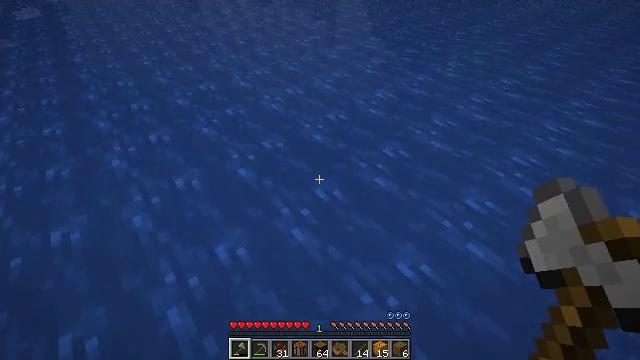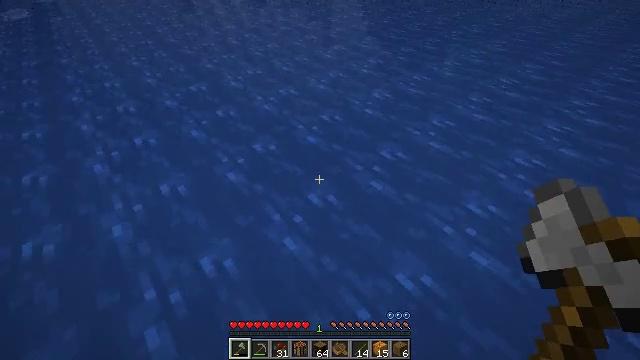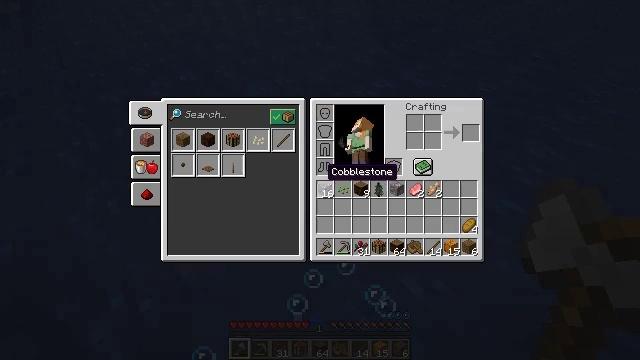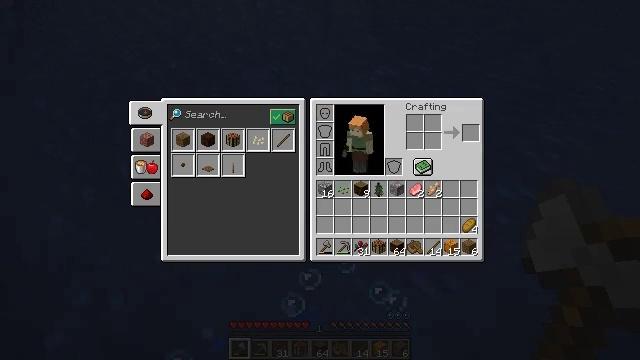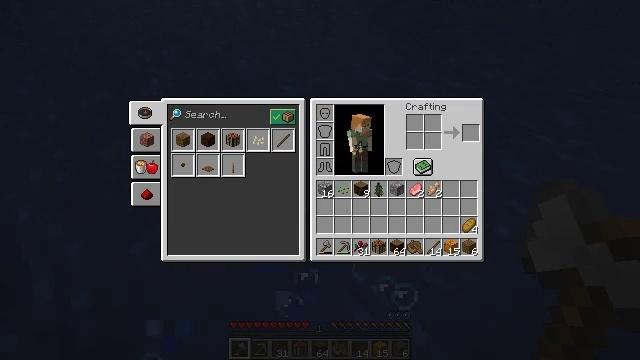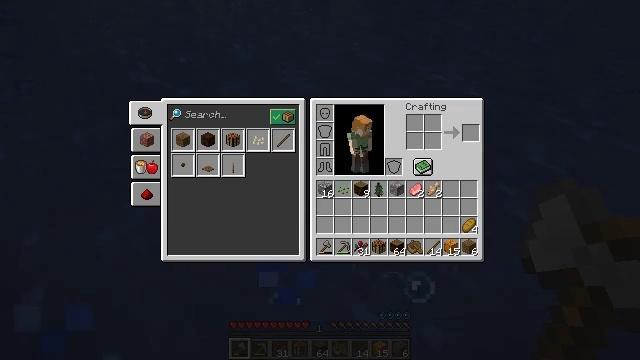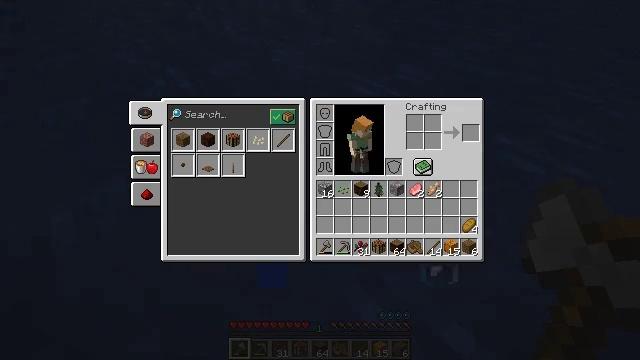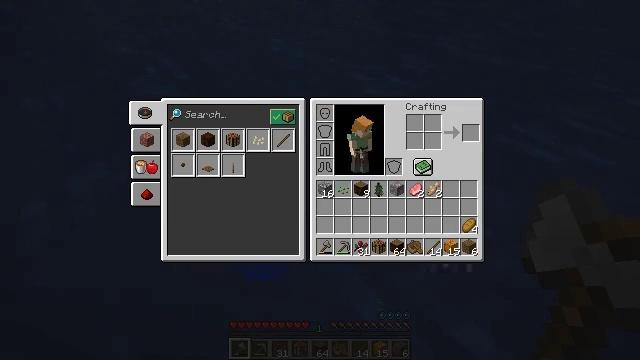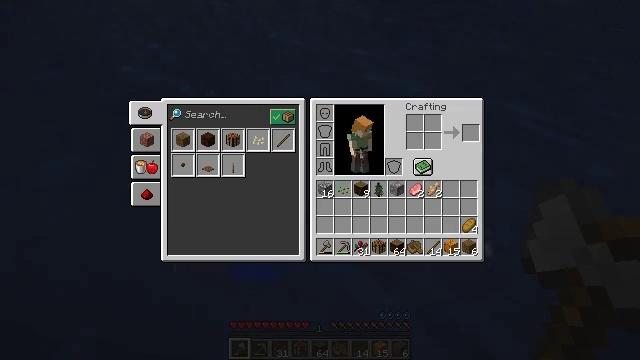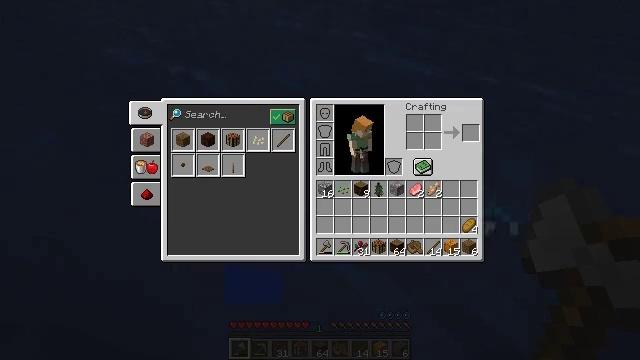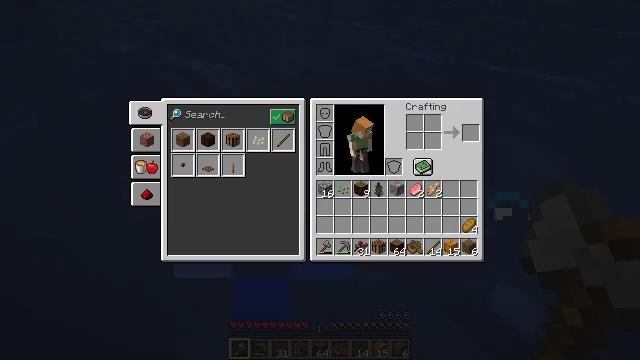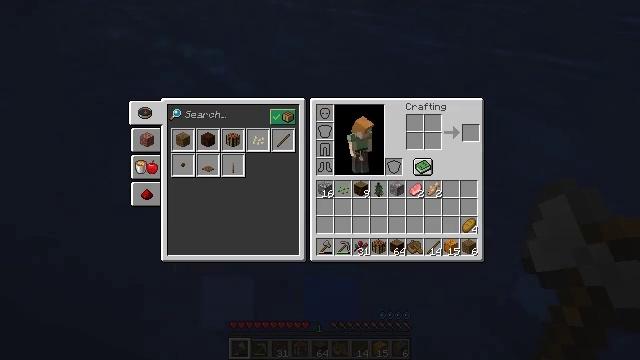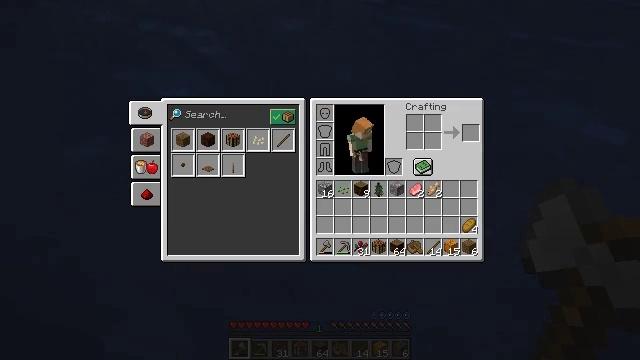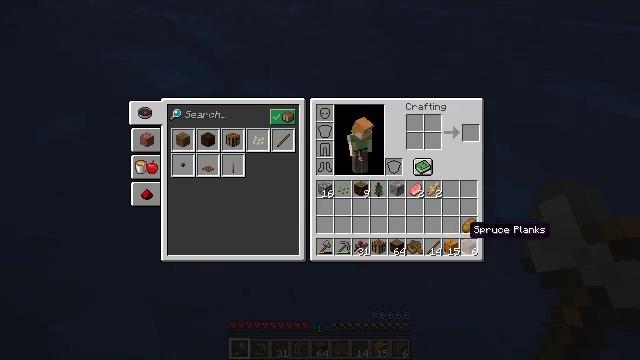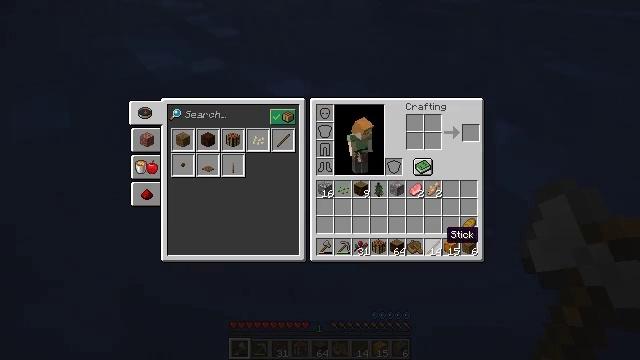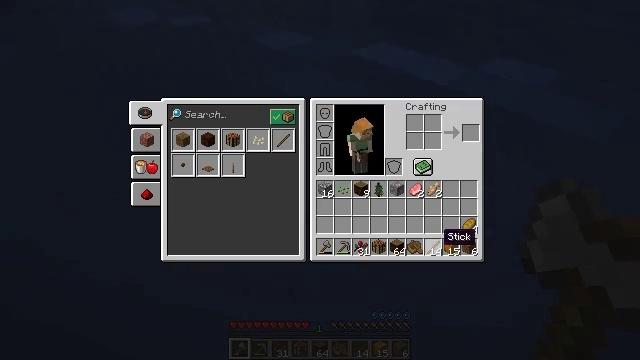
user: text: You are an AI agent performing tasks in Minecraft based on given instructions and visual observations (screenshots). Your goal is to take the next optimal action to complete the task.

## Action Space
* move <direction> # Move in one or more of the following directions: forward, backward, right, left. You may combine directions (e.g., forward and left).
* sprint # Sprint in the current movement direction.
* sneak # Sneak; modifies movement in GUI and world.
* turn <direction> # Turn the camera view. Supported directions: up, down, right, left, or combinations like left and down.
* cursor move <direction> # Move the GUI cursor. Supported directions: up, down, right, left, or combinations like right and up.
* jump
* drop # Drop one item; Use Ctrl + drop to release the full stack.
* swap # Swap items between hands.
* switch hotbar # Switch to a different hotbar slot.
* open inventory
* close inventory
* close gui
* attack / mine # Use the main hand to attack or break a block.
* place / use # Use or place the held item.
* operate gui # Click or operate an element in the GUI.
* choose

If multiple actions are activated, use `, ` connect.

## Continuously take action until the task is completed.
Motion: motion action
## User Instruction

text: Catch and defeat a cod.
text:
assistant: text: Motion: move forward
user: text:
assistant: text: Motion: move forward, open inventory
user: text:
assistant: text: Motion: open inventory
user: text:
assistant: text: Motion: cursor move right and down, open inventory
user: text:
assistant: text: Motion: cursor move right and down
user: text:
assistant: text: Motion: sneak
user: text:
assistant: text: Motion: sneak
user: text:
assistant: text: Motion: sneak
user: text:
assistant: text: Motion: sneak
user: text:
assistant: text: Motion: sneak, cursor move left
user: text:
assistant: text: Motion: sneak, cursor move left
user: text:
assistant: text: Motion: sneak, cursor move left
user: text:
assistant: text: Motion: sneak, cursor move left and down
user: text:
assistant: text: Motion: sneak, cursor move left
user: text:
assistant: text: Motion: sneak
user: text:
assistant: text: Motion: sneak
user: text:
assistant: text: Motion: sneak
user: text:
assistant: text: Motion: sneak, operate gui
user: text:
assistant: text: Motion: sneak, operate gui
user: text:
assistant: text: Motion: sneak, cursor move up, operate gui
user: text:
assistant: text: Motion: sneak, cursor move up
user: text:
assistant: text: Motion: sneak
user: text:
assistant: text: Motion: sneak
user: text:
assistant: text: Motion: sneak
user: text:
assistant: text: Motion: sneak
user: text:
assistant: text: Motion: sneak, operate gui
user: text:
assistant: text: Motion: sneak, operate gui
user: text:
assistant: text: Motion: sneak, operate gui
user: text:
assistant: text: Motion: sneak
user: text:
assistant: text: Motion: sneak